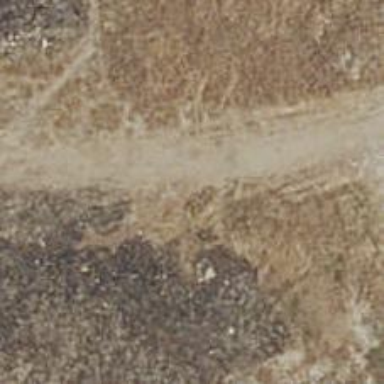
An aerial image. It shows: Ground path.